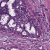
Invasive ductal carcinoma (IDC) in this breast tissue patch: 1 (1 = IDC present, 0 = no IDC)